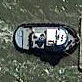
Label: Towing_vessel